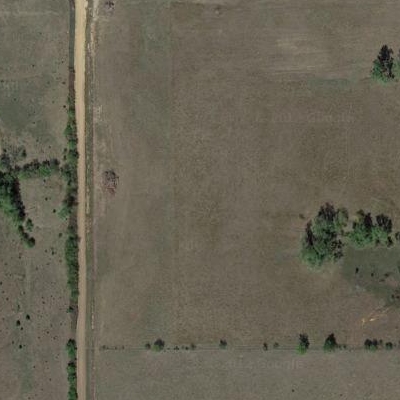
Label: Grass